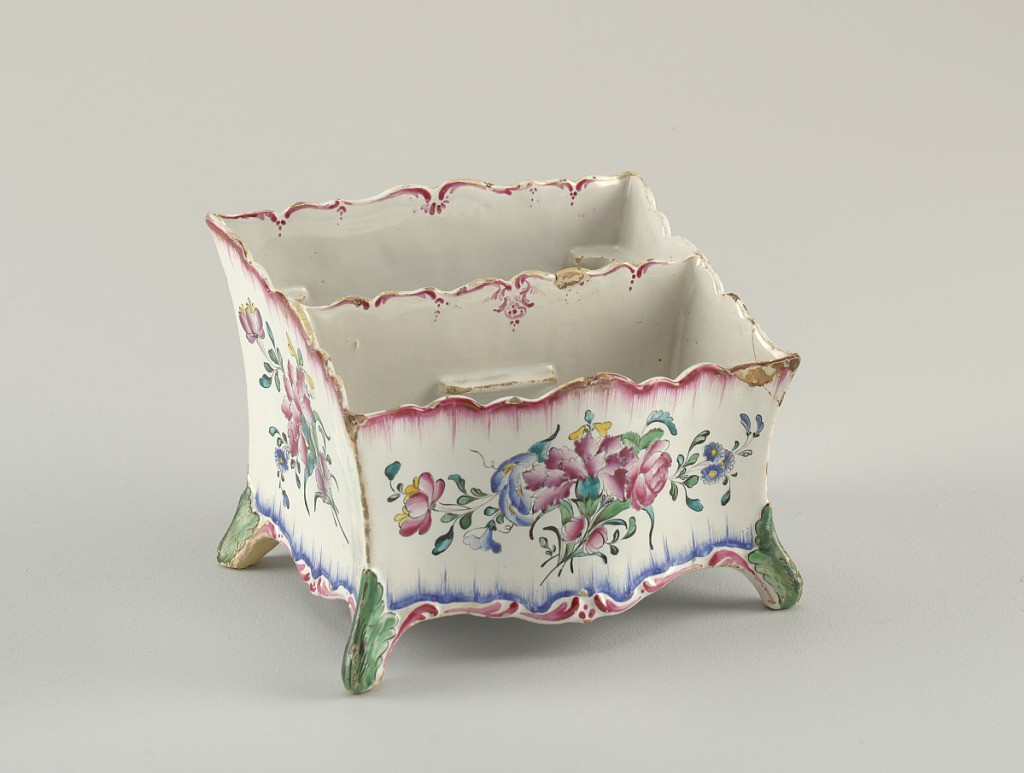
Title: Flower pot
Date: ca. 1760
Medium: Tin-glazed earthenware, polychrome overglaze decoration
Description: Flat back, concave sides, bow front; undulating edges at top and bottom; green acanthus leaf feet. Divided internally by transverse partition. Inner surface provides supports for missing cover. Red peigne (combed) painting at top; blue at bottom. Bouquets of flowers painted at front and two sides.